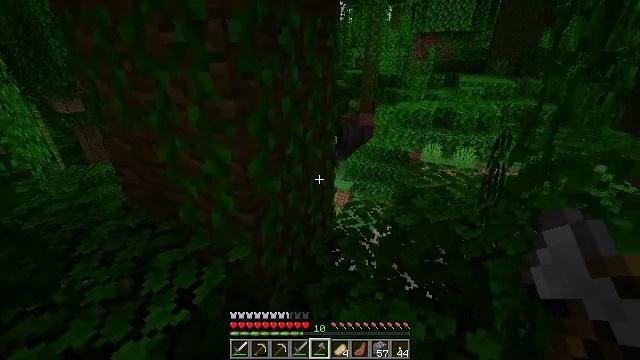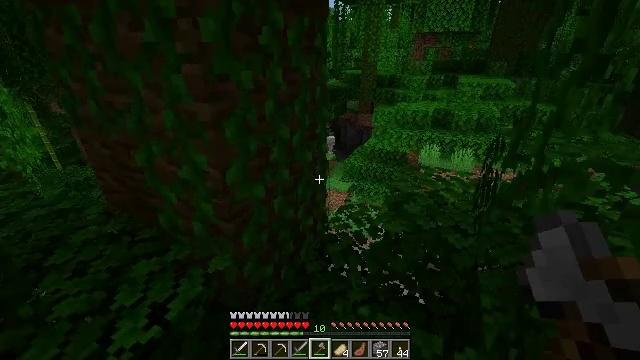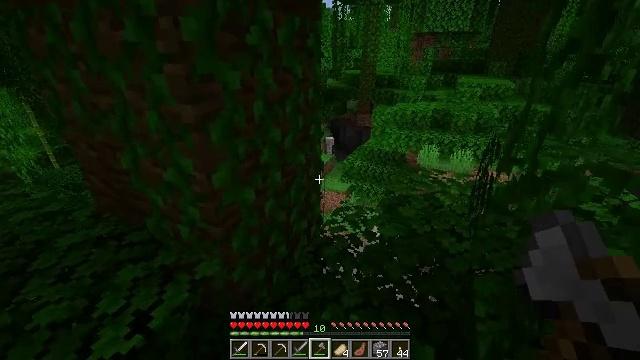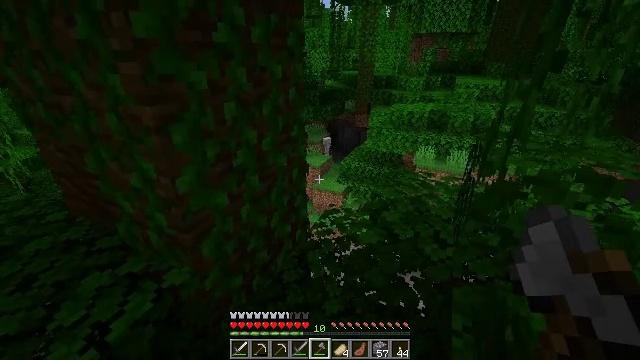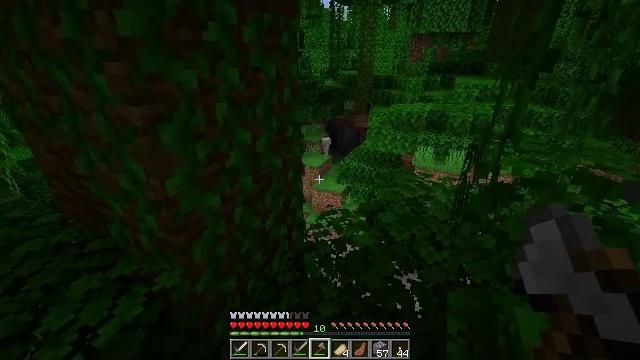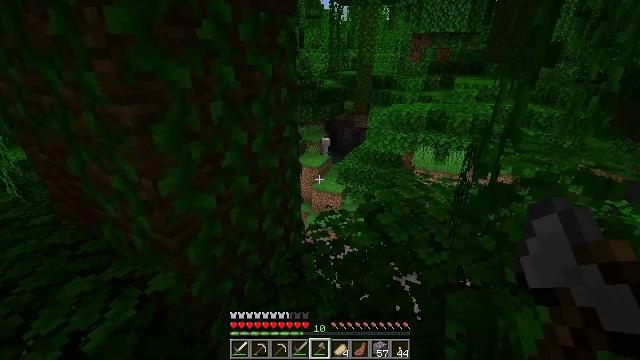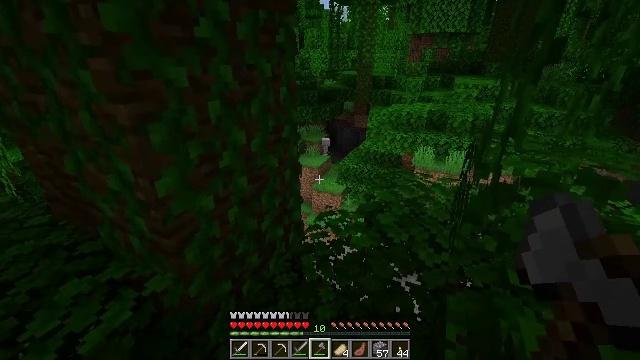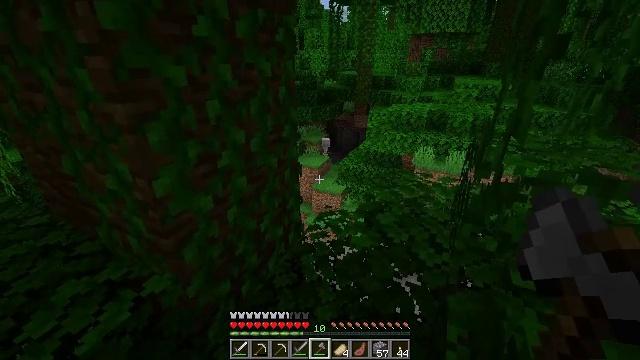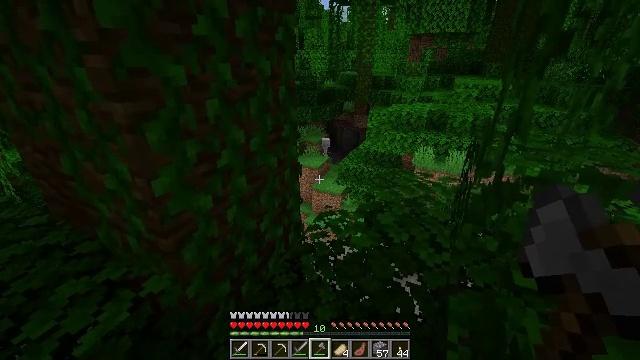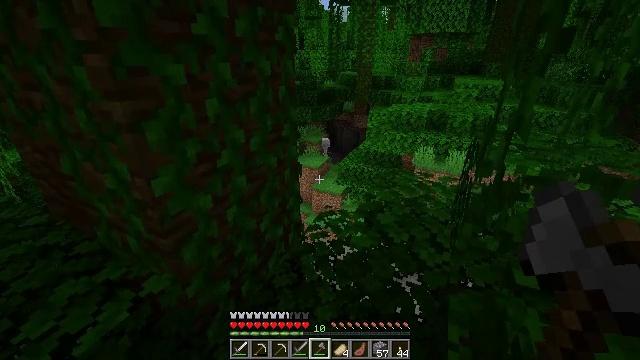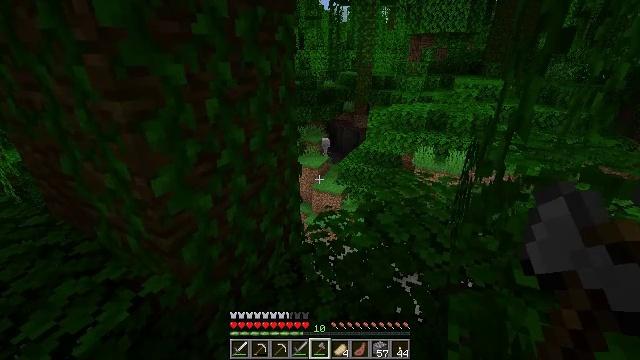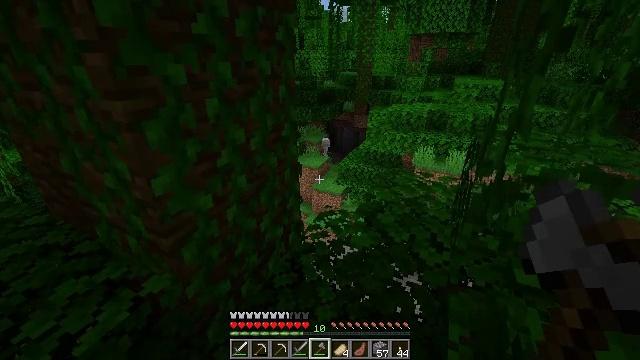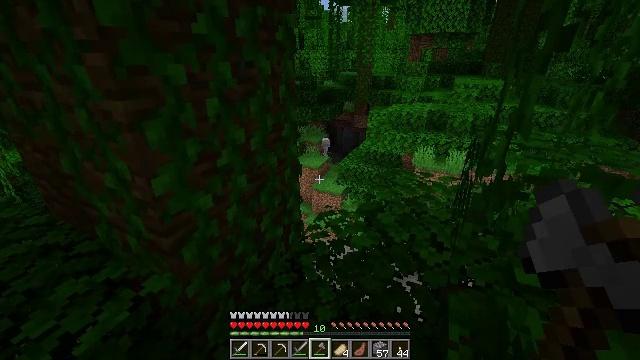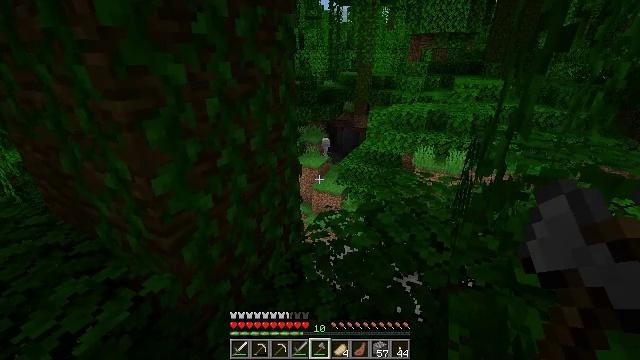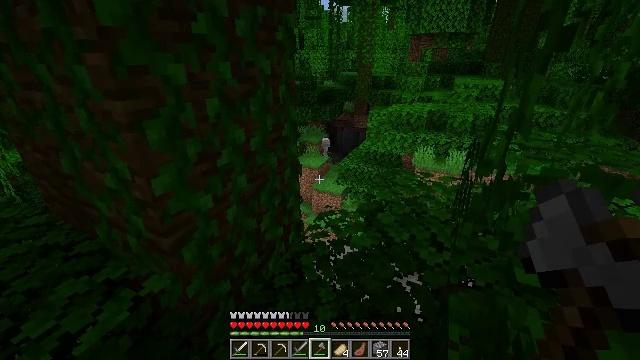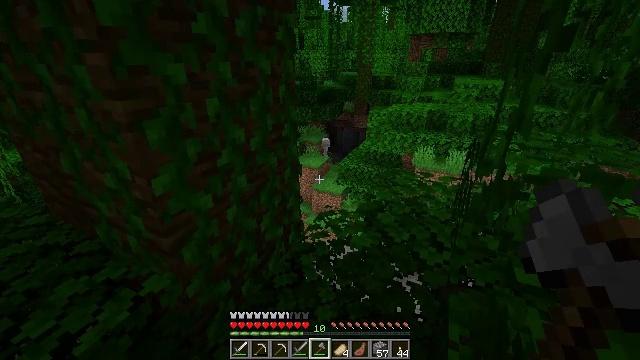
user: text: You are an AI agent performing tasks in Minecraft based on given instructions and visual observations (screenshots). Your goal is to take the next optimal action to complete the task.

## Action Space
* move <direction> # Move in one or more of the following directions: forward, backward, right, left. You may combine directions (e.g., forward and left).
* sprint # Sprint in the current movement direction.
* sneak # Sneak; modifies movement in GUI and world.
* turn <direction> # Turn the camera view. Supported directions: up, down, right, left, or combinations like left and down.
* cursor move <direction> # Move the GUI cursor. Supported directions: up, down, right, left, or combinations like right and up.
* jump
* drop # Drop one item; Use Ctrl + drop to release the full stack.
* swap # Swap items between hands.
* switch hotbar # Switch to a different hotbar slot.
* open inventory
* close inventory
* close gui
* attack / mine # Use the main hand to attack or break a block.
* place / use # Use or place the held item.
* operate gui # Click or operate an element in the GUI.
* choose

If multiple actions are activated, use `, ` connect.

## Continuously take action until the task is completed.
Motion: motion action
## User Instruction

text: Gather grass block for landscaping.
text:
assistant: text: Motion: move forward and move right
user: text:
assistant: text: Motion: move forward and move right
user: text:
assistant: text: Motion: move right
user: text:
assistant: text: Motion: no_op
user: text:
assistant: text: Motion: no_op
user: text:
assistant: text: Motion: no_op
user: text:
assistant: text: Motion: no_op
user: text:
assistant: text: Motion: no_op
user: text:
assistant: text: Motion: no_op
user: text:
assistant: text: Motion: no_op
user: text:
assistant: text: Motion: no_op
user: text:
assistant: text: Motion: no_op
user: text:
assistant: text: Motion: no_op
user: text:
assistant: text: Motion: no_op
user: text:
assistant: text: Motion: no_op
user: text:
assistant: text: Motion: no_op
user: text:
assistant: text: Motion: no_op
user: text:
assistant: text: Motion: no_op
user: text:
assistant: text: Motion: no_op
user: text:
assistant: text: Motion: no_op
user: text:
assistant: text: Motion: no_op
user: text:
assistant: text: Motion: no_op
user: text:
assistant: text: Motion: no_op
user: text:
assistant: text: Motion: no_op
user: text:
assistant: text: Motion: no_op
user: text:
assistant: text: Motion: no_op
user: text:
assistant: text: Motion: no_op
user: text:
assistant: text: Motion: no_op
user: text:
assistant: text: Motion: no_op
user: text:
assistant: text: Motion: no_op